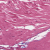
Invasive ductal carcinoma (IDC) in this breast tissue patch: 0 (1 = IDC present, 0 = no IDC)